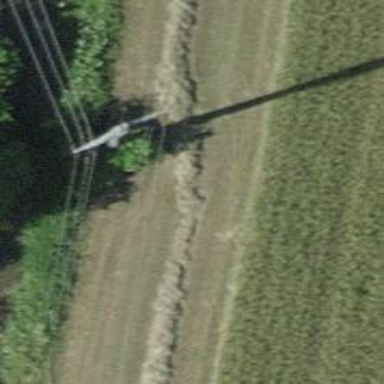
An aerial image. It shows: Minor power line with three cables.